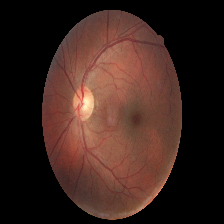
Diabetic retinopathy grade: Moderate